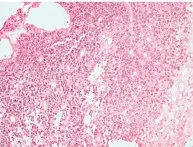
(A-C) Sheets of round cells with moderate cytoplasm and hyperchromatic nuclei with interspersed vascular spaces.
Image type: pathology (h&e)